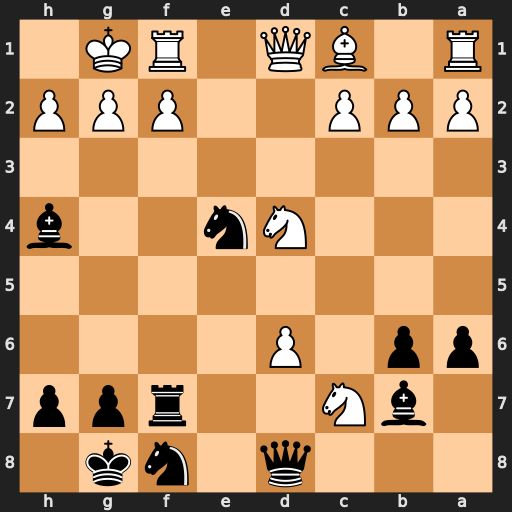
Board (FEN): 3q1nk1/1bN2rpp/pp1P4/8/3Nn2b/8/PPP2PPP/R1BQ1RK1
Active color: b
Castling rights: -
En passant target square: -
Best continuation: Bxf2+ Rxf2 Nxf2